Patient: sex M, age 81
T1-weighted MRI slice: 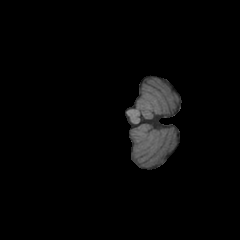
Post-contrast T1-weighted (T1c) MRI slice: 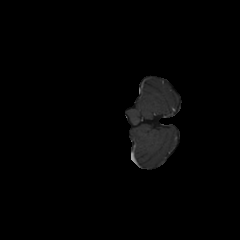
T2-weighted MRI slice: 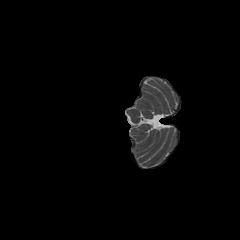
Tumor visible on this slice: no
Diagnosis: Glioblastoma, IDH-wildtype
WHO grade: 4